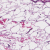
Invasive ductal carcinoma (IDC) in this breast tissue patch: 0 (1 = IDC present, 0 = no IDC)